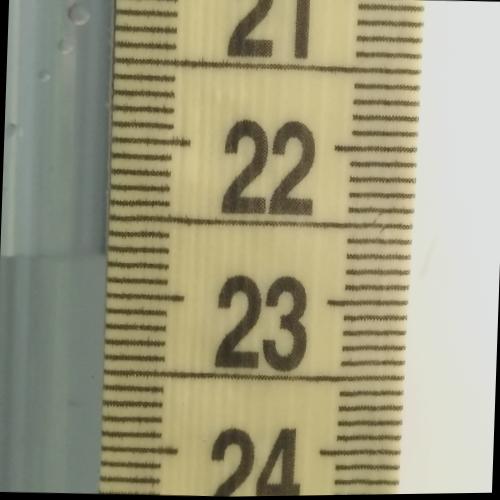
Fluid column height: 22.8 cm